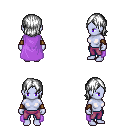
a pixel art fantasy rpg character, female body template, dark elf, purple skin, lavender cape, magenta pants, white long bangs hairstyle, cloth bracers, four views (front, back, left, right), 2x2 character sprite sheet, small pixel art, hard edges, no anti-aliasing